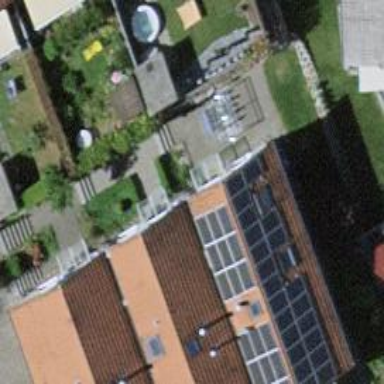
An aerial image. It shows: Solar power generator with photovoltaic panels.